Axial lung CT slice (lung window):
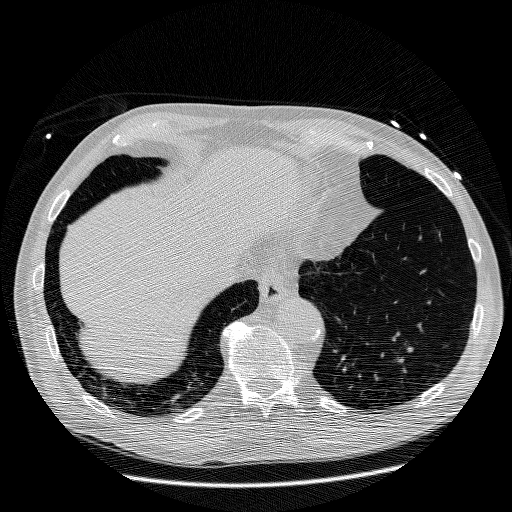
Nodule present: no